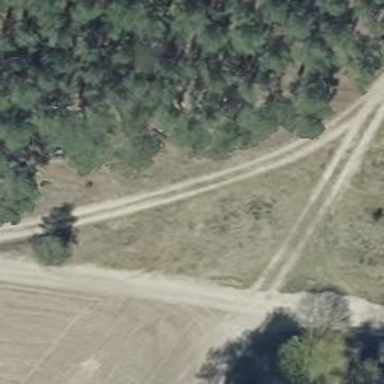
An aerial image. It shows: Sandy track road.